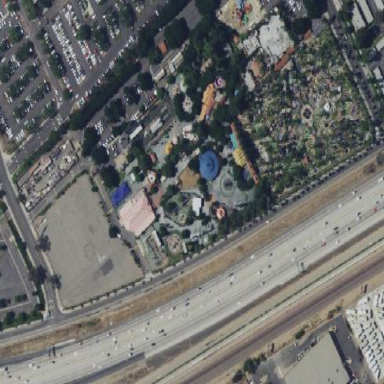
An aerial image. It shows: Theme park.